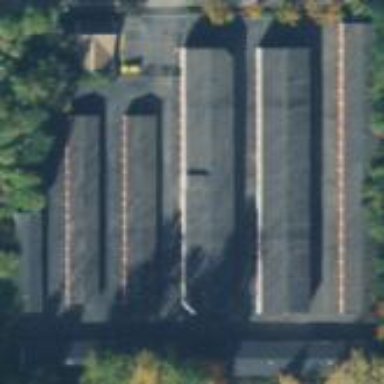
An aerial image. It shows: Storage rental shop.